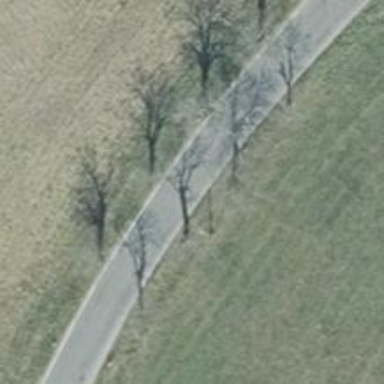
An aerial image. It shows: Avenue lined with deciduous broadleaved trees.